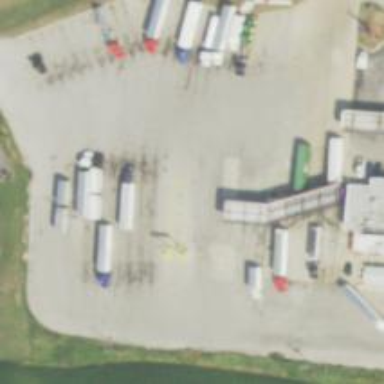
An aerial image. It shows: Weighbridge facility.